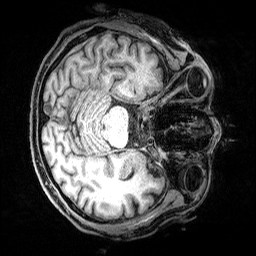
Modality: T1w
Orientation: axial
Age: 63
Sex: male
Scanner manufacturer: siemens
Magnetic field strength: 3 T
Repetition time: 2.5 s
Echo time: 0.00369 s